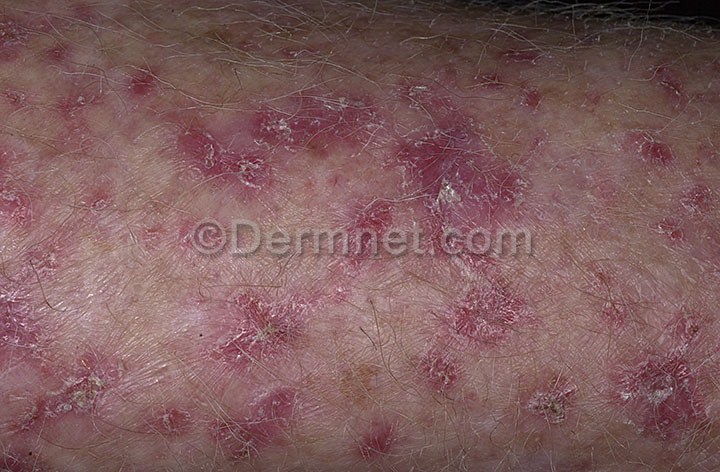
Disease: Actinic Keratosis Basal Cell Carcinoma and other Malignant Lesions